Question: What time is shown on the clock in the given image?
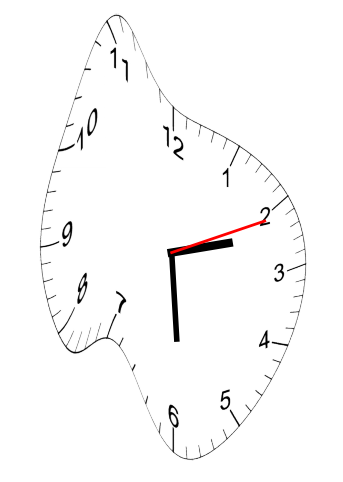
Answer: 02:29:11